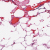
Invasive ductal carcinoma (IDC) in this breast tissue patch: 0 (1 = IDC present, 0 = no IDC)